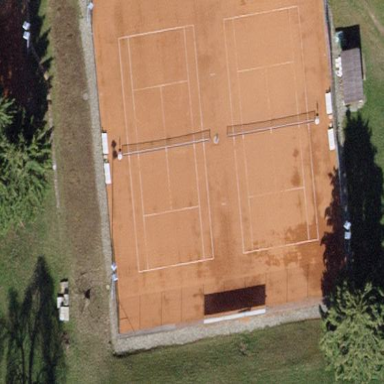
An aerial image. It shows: Sand tennis court on pitch for leisure land.